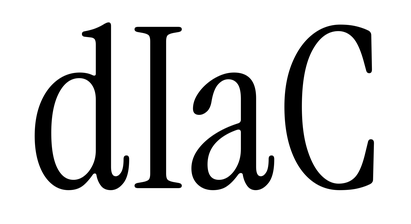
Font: InstrumentSerif-Regular